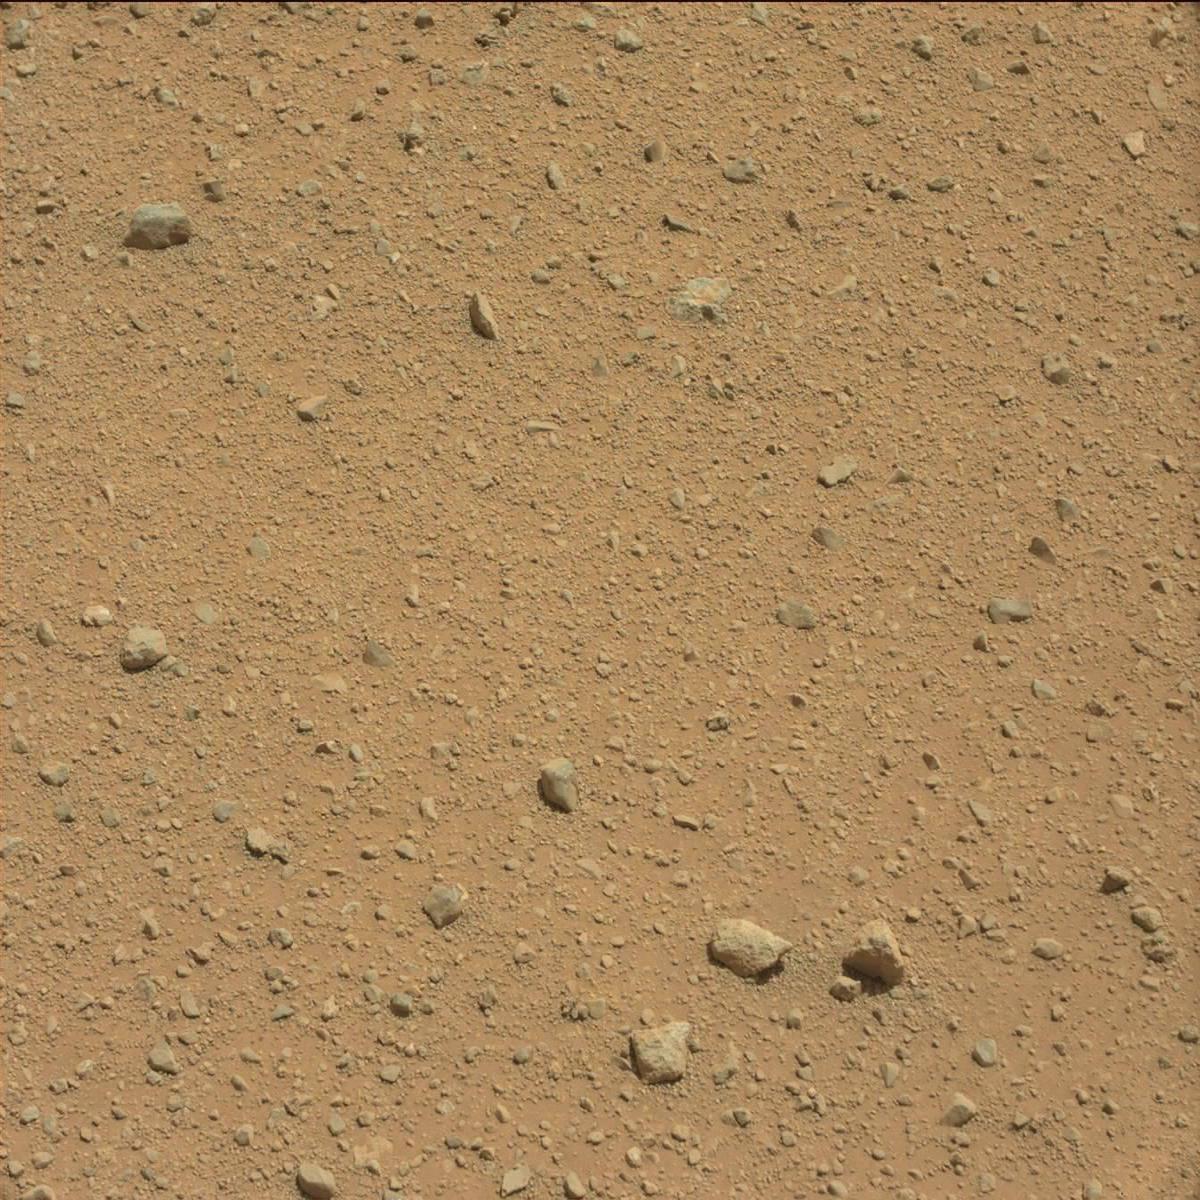
Terrain classes present: Bedrock, Rock, Sand / Soil